Question: ### Context
Within the context of Continuous Integration with Jenkins, I changed the location of my jobs from 'D:\workspace' to 'D:\'. The problem is that I missed to accordingly move the ClearCase views from 'D:\workspace\JOB_NAME\view' to 'D:\JOB_NAME\view'.
Since the view tags of my jobs are represented by 'Jenkins_${NODE_NAME}_${JOB_NAME}${DASH_WORKSPACE_NUMBER}',
Jenkins reacted by creating a duplicate for each of my views:
- 'D:\ClearCaseStorage\Views\COMPANY\user\Jenkins_Node1_JobName.vws'- - 'D:\ClearCaseStorage\Views\COMPANY\user\Jenkins_Node1_JobName.1.vws'-
Everything still works, but I now have many untagged views that pollute the server. Indeed, each view "stole" the view tag from its previous view.
### Problem
I can't remove an untagged view from the administration console. It says:
> This operation requires a view tag.

I wish I could display the view information in order to get its 'uuid' and then delete it but untagged views don't appear in the view list: 'cleartool lsview -long'.
### Questions
- - '${DASH_WORKSPACE_NUMBER}'
> '${DASH_WORKSPACE_NUMBER}' is replaced by the number of the workspace if
it isn't the primary workspace on the node. This allows to execute
several concurrent builds of the same job on the same node.
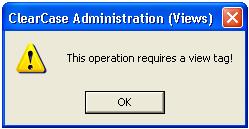
Answer: If you have still access to the previous snapshot views root directory (like 'D:\workspace\JOB_NAMEiew'), the view.dat file will give you the <URL>.
That is enough for you to unregister the view, and remove its former tag.
See "<URL>.
'''
cleartool rmtag -view theViewToRemove
cleartool unregister -view -uuid uuid_of_viewToRemove
'''